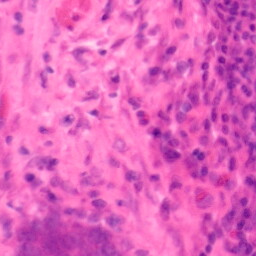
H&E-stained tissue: Colon